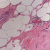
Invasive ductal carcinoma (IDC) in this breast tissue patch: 1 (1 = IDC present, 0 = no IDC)